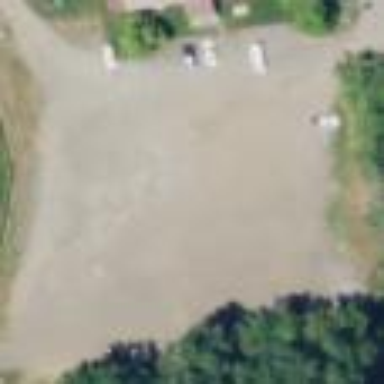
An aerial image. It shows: Parking area with ground surface.